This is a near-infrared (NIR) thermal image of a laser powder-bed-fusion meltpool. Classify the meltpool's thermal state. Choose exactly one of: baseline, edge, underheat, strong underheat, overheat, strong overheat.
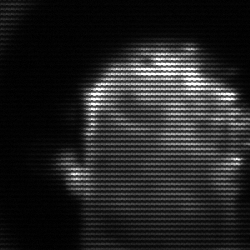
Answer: baseline